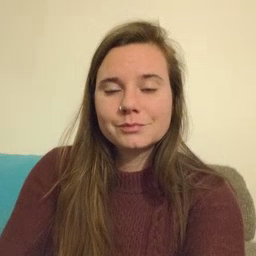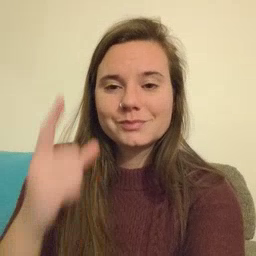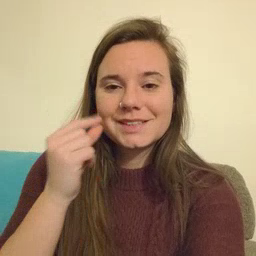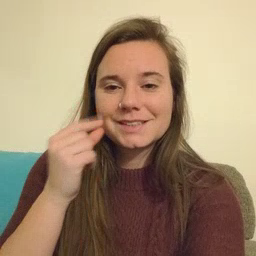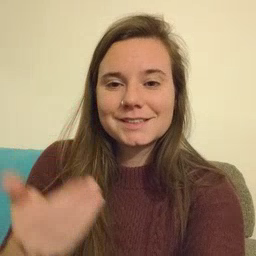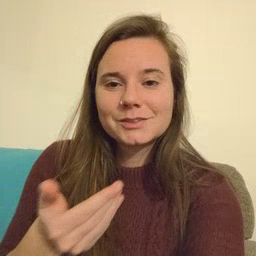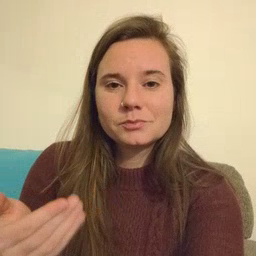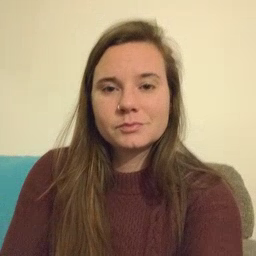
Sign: kitty